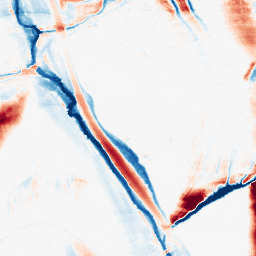
Category: morphological
Decomposition family: morphological_ellipse
Decomposition parameters: operation: average
width: 10
height: 50
Upsampling method: quadratic
Upsampling parameters: scale: 4
Upsampling scale: 4